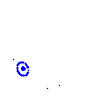
Particle: pion